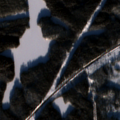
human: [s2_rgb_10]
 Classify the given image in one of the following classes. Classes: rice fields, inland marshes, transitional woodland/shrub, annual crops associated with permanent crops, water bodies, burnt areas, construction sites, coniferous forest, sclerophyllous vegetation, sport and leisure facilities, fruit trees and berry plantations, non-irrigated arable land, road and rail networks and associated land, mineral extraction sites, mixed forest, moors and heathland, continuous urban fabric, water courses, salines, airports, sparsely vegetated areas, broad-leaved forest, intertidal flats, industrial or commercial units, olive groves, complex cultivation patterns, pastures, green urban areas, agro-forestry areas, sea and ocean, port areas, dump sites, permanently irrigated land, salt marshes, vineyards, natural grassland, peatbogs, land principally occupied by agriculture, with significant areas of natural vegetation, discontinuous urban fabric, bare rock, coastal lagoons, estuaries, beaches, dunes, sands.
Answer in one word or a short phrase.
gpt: coniferous forest, transitional woodland/shrub, water bodies